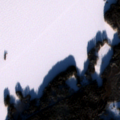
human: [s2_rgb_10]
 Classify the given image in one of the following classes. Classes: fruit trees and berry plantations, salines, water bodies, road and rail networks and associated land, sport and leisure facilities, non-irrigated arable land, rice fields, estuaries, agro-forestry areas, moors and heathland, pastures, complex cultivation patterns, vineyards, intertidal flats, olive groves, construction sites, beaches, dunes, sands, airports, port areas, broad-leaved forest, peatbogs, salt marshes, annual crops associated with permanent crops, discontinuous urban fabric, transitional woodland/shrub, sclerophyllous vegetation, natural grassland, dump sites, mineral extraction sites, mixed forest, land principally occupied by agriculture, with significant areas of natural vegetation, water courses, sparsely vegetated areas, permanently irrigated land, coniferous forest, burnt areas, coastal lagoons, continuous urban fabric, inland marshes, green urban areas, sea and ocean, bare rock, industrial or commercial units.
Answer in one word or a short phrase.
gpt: land principally occupied by agriculture, with significant areas of natural vegetation, coniferous forest, water bodies